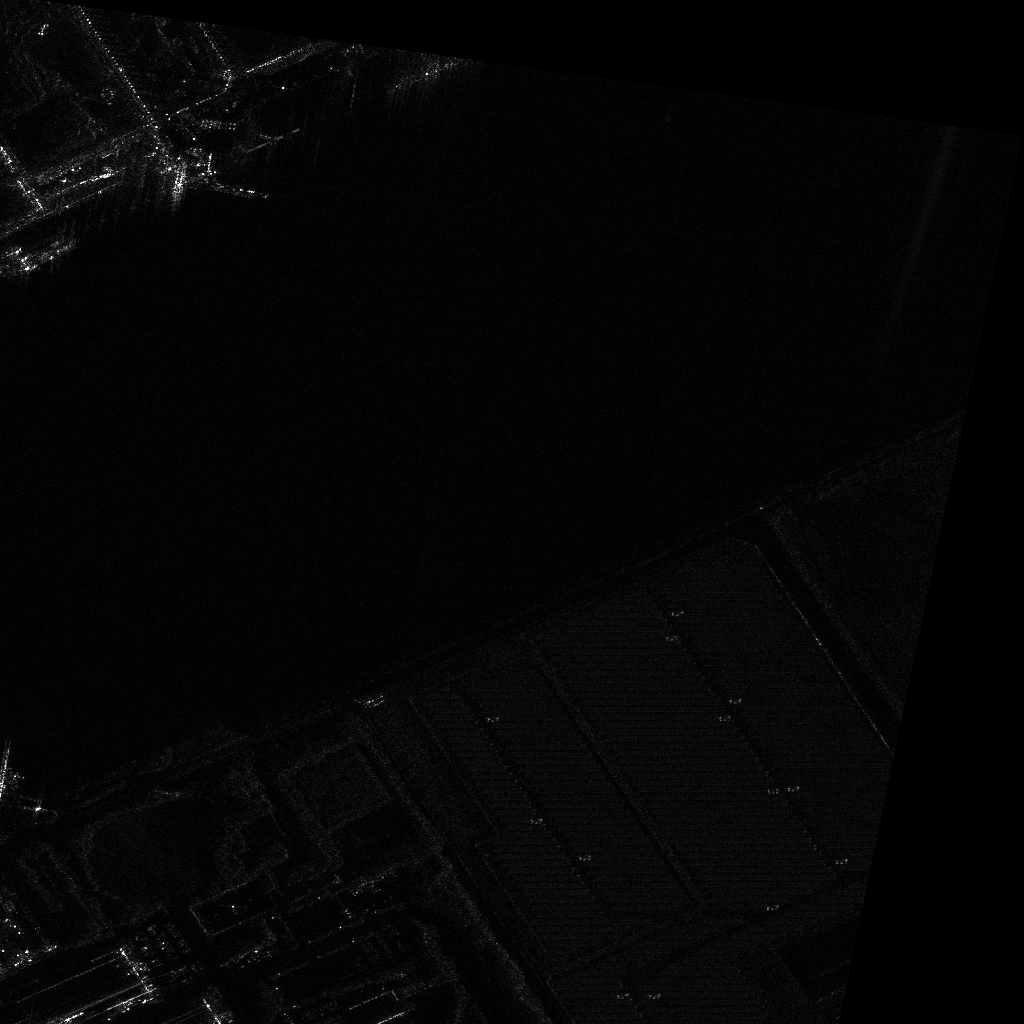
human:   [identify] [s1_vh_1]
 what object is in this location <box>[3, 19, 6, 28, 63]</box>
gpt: <ref>1 large container at the top left</ref>